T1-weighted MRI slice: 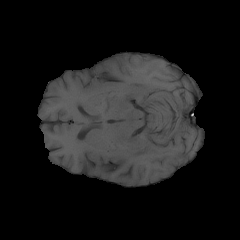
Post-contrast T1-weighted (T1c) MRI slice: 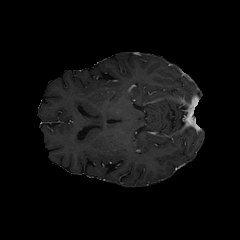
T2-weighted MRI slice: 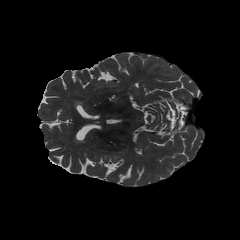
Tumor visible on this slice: no